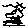
Label: car